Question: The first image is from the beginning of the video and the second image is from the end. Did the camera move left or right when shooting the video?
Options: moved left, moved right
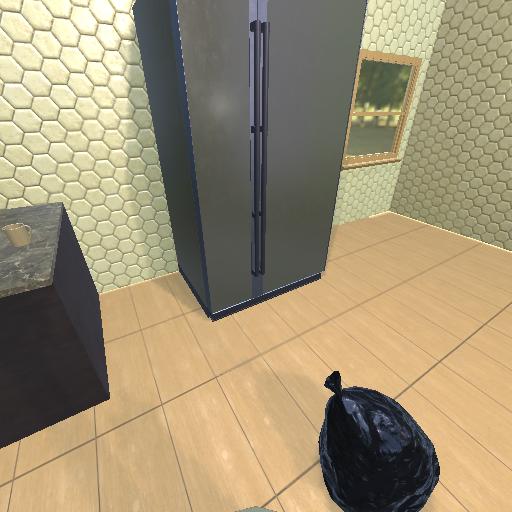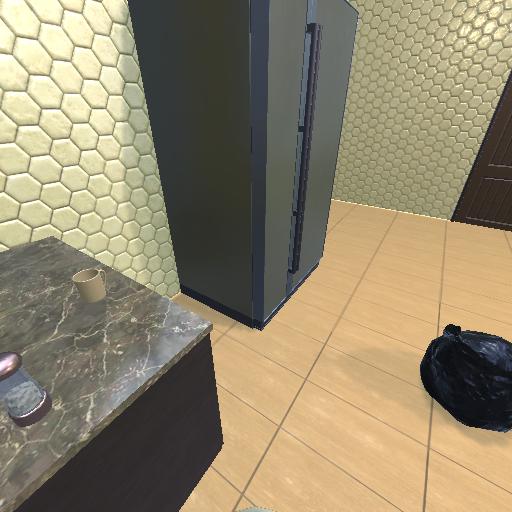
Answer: moved left